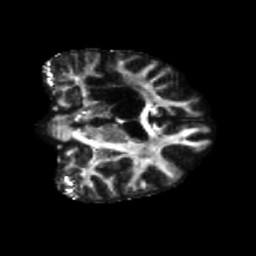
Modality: FA
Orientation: coronal
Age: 68
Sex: female
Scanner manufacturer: siemens
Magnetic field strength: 3 T
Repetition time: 5.47 s
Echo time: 0.0854 s